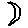
Label: moon